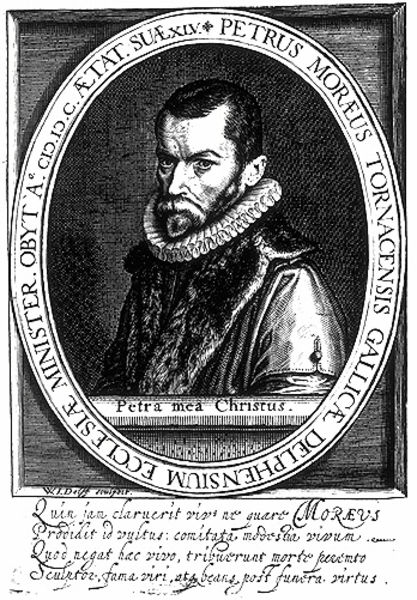
Titel: Bildnis des Petrus Moraeus
Künstler: Willem Jacobszoon Delff
Institution: (Seriendruck)
Schlagwörter: mann, schatten, weiß, sitzen, frisur, haar, hell, hintergrund, licht, mund, nase, ohr, profil, schwarz, stirn, zeichnung, blick, bart, augen, falten, gesicht, kleidung, kragen, pelz, rahmen, tod, vollbart, bild, bildnis, halskrause, herr, holland, portrait, porträt, signatur, kirche, gewand, haare, mantel, brustbild, kinn, knopf, ohren, renaissance, schulter, oval, rund, helldunkel, schrift, seitlich, wangen, rahmung, grafik, graphik, rand, bischof, könig, tafel, ernst, inschrift, streng, brauen, glanz, glatze, lciht, dreiviertelprofil, name, medaillon, druck, druckgraphik, schraffur, radierung, stich, schwarzweiß, text, plakette, beschriftung, manschette, krause, darstellung, bekleidung, geheimratsecken, pelzkragen, halbprofil, runzeln, christus, prinz, hitnergrund, erzbischof, gelehrter, medaille, kupferstich, petrus, flugblatt, christi, minister, latein, lateinisch, umschrift, petra, mühlradkragen, seriendruck, schaube, schristus, schrifr, rahmne, mea, moreus, pertra, petra mea christus, schrift inschrift, moraeus, petrus moraeus, plakette bild bildnis, petra mea, tornacensis